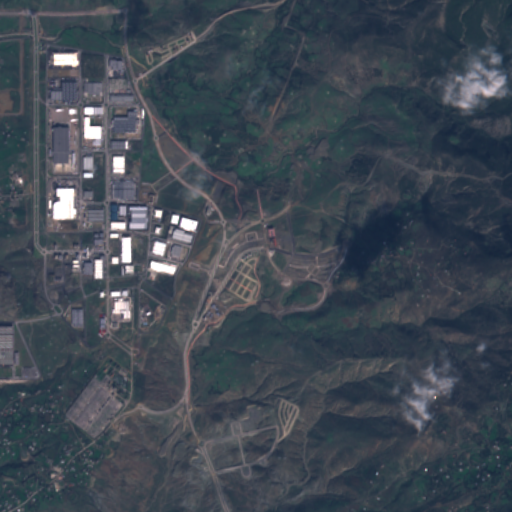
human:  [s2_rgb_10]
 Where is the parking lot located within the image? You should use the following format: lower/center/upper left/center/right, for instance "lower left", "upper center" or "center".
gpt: The parking lot is located in the lower left of the image.
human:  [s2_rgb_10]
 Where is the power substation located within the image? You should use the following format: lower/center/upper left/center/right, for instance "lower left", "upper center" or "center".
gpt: The power substation is located in the lower left of the image.
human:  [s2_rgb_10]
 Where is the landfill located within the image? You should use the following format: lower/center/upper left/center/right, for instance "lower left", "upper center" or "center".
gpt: There is no landfill in the image.